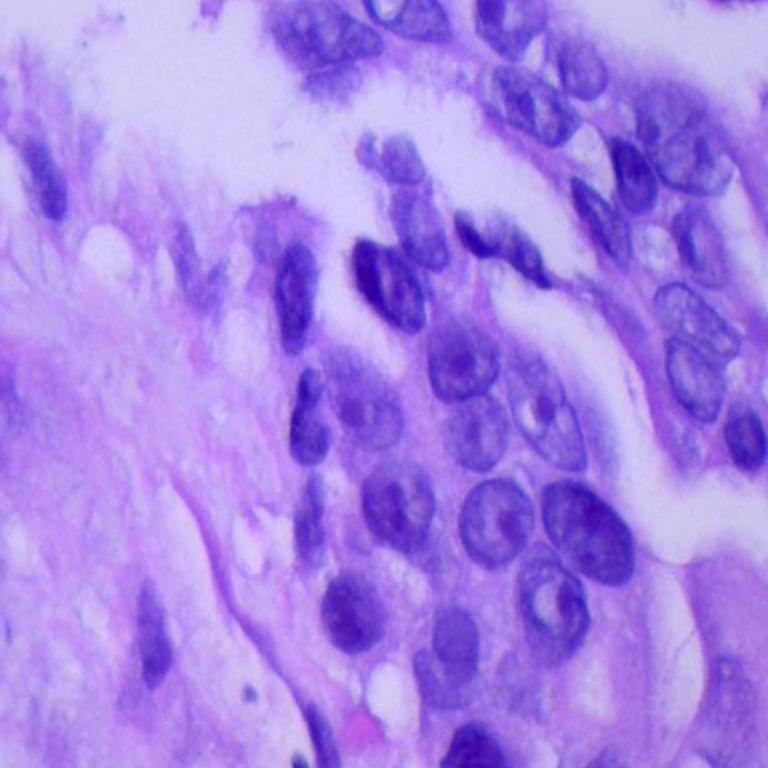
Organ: lung
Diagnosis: adenocarcinomas